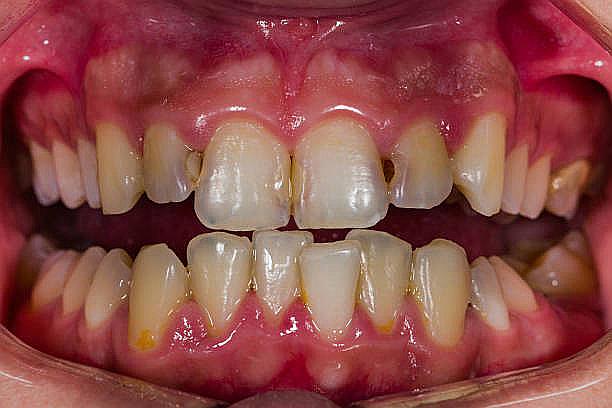
Condition: Gingivitis